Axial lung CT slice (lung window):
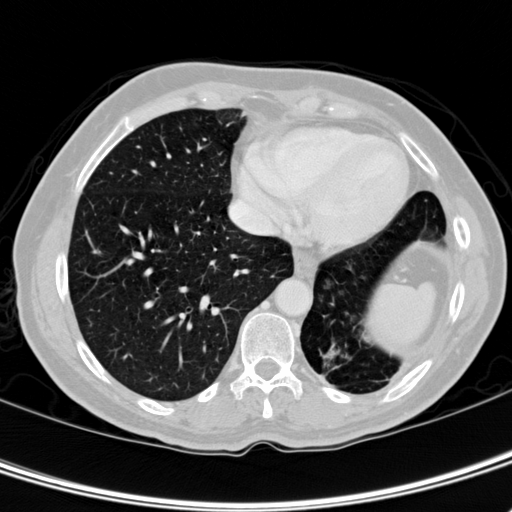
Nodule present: no